Question: I have magento enterprise edition 1.13. After installation in admin panel on Index Management page I have the next picture:
I have tried run cron.php and shell/indexer.php already.
Can someone tell me why some checkboxes are absent?
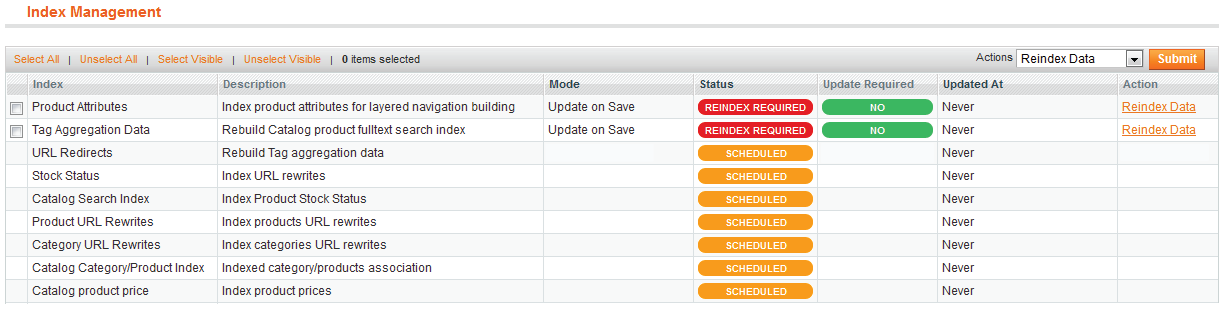
Answer: I found out this issue. The indexes with checkboxes next to their names must be managed manually of course. The other indexes .
Magento Enterprise also has some options with indexes. You can find it System > Configuration > Index Management. More about this issue you can find <URL>
Closest doc about index management : <URL>